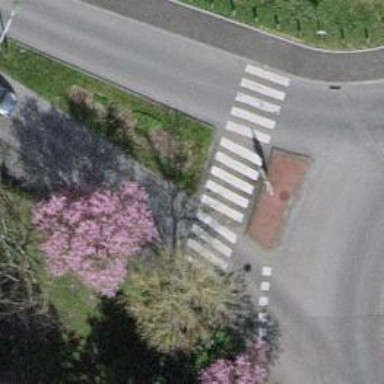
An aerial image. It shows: Zebra crossing with pedestrian island.